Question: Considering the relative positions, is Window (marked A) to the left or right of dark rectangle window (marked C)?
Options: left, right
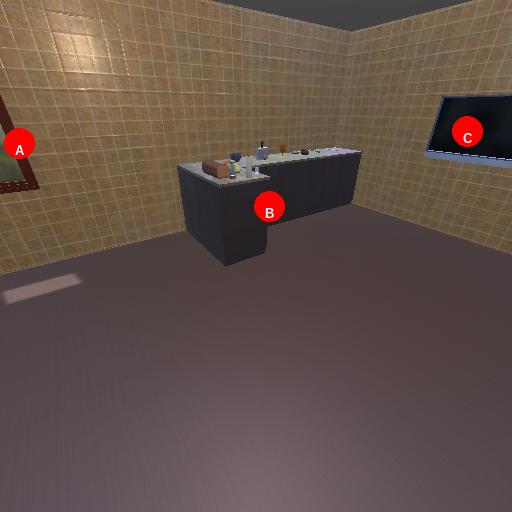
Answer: left